Field crop: maize
Growth stage: 2
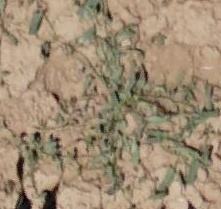
Species: convolvulus